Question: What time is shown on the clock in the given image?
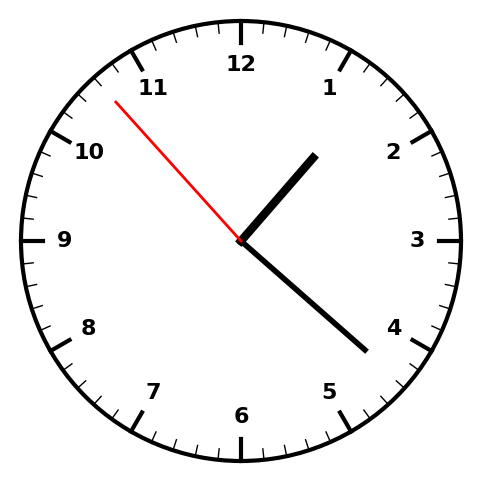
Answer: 01:21:53